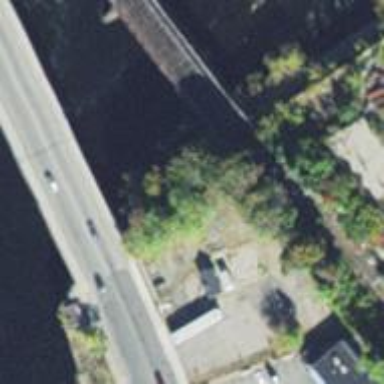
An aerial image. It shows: Abandoned railroad bridge.